Field crop: tomato
Growth stage: 2
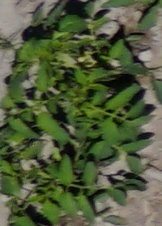
Species: tomato